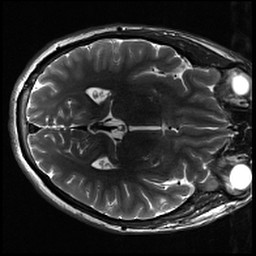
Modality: inplaneT2
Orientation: axial